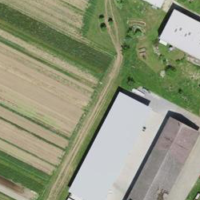
EUNIS habitat code: 54
Species observed at this site:
Matricaria discoidea